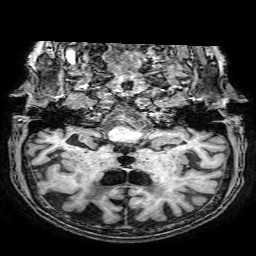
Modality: T1w
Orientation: sagittal
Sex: female
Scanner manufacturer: philips
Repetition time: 0.008222 s
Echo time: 0.0038 s